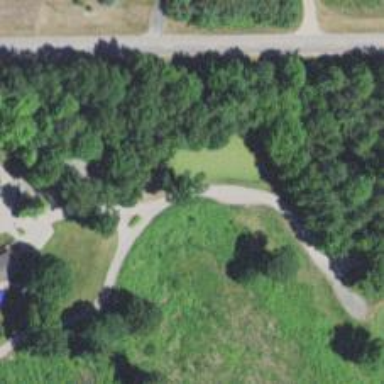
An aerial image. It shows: Path used for both walking and golf.